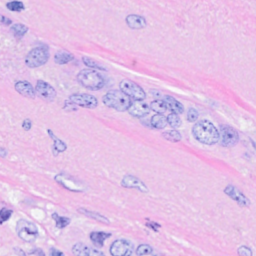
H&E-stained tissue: Breast